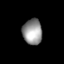
Tissue: lung
Cell type: Others
Senescence score: 0.5906
Nuclear area (px): 490
Mean DAPI intensity: 148.5